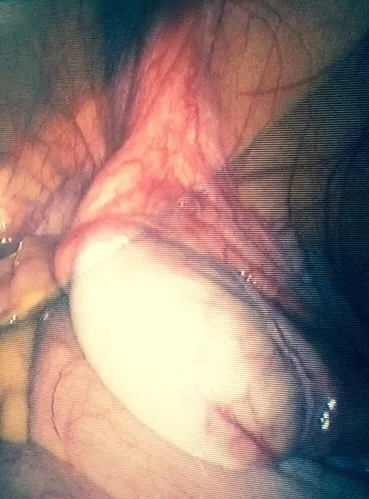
Intra- abdominal testes: laparoscopic aspect.
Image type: medical_photograph (other_medical_photograph)